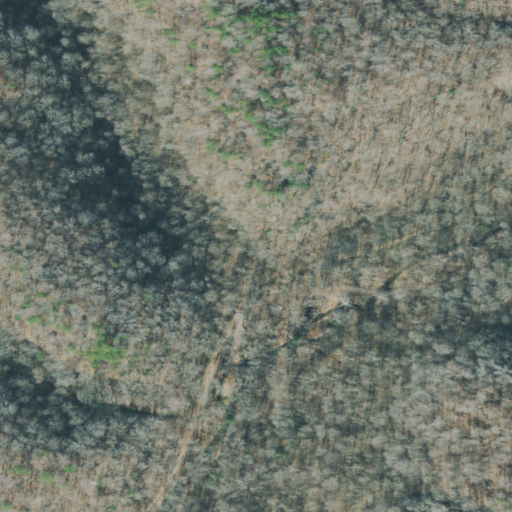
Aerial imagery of valley in Tennessee named Mule Hollow containing deciduous forest, open development, and mixed forest